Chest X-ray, AP view. Patient: 33 years old, sex M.
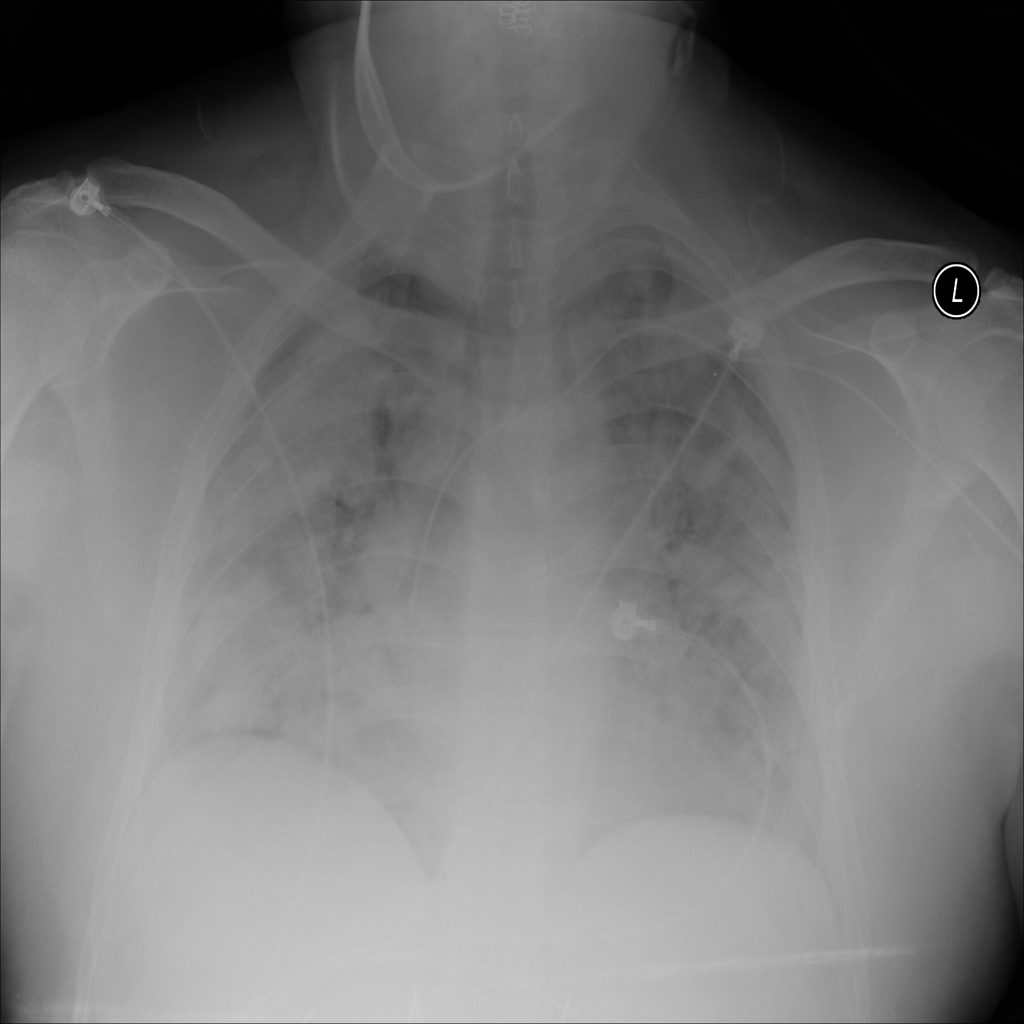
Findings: Infiltration